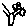
Label: tree